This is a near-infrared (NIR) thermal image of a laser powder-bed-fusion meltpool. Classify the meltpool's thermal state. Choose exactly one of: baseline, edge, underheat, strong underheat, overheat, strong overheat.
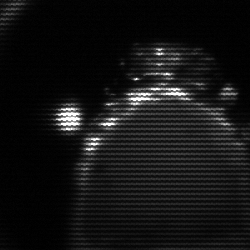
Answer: edge